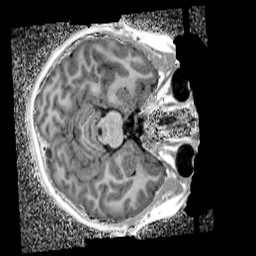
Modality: UNIT1_denoised
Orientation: axial
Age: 11
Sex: female
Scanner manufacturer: siemens
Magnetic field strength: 3 T
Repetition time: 4 s
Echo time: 0.00299 s